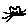
Label: cat